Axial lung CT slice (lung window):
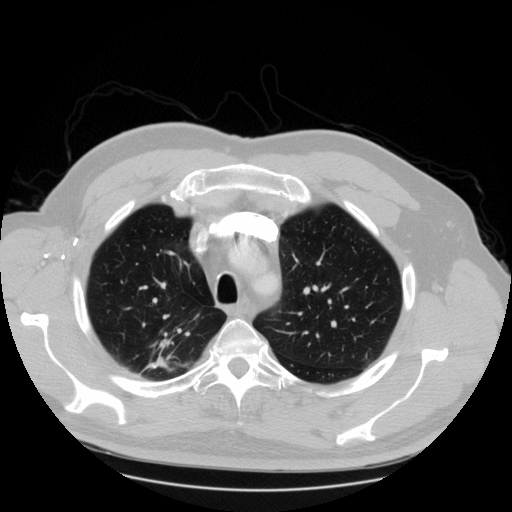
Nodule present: no